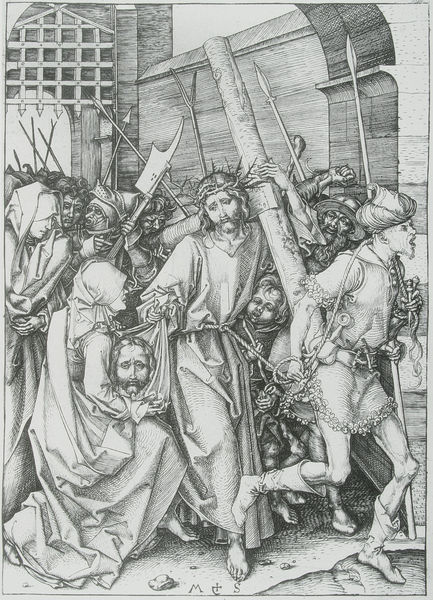
Titel: Die Kreuztragung Christi
Künstler: Martin Schongauer
Institution: (Seriendruck)
Schlagwörter: fuß, gott, kopf, schatten, weiß, frauen, menschen, stadt, frau, grau, holz, kleid, köpfe, licht, schwarz, zeichnung, ausblick, gürtel, tuch, gesichter, falten, geköpft, hinrichtung, johannes, mensch, steine, tragen, erde, gatter, gitter, gewand, kutte, strick, gewänder, mutter, blatt, renaissance, traurig, kinder, beine, fesseln, papier, bogen, schuhe, studie, schwer, zug, mauer, grafik, graphik, rundbogen, gewalt, lanze, soldaten, kopftuch, faltenwurf, tor, barfuss, kreuz, seil, druck, druckgraphik, schwarz weiss, druckgrafik, monogramm, schraffur, radierung, stich, blanc, noir, gefangen, häscher, militär, waffen, ketten, schläge, soldat, menschenmasse, helm, stiefel, entwurf, römer, stadttor, karfreitag, gesims, christus, jesus, jesus christus, kreuzigung, leid, leiden, mittelalter, dornen, heiliger, kreuzzug, lanzen, hellebarden, pike, speer, speere, dürer, maria, kupferstich, jerusalem, veronika, zeihnung, turban, zorn, abdruck, sakral, dornenkrone, ikone, klagen, kreuzgang, vorzeichnung, falltüre, büttner, christ, grabtuch, schächer, albrecht dürer, apostel, fallgitter, folter, passion, schweisstuch, vera icon, vera ikon, kreuzweg, pöbel, kreuztragung, schüsselfalten, passion christi, leidensweg, simon, geiselung, abführen, schongauer, zurückhalten, meisterstich, m s, martin schongauer, abgeführt, druckgrafi, dure herr, pepi, rundboden, torgitter, tragung, wa d, jeus, schächter, armae christi, druckgraphik#, schweißtuch der veronika kreuz christus, massenauflaug, sketfch